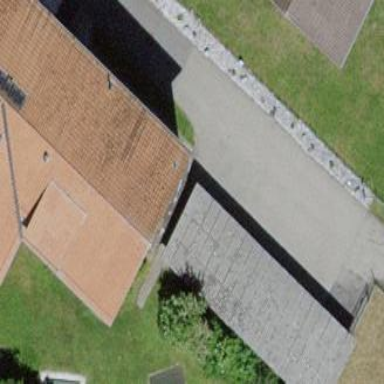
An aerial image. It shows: View of roof of building.